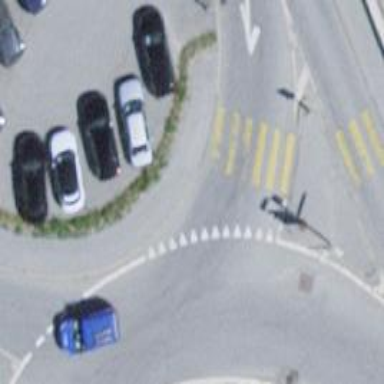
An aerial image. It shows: Zebra crossing on the road.